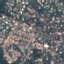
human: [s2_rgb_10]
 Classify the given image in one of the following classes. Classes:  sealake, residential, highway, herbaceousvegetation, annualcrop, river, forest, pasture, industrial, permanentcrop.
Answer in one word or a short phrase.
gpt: Residential